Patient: sex M, age 44
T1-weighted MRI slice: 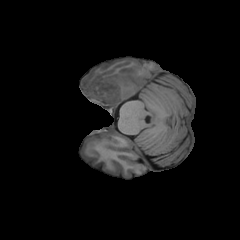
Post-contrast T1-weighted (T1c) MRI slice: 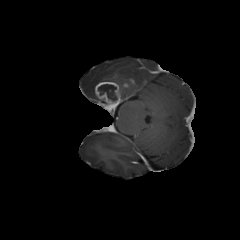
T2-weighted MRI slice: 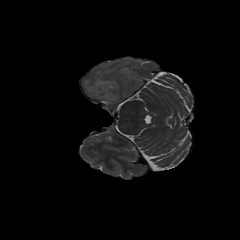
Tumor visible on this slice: yes
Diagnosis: Glioblastoma, IDH-wildtype
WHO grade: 4